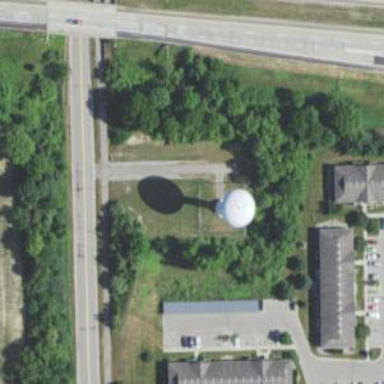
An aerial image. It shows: Water tower that is man-made.